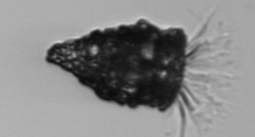
Label: Tintinnopsis